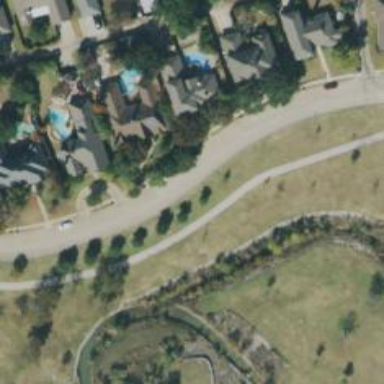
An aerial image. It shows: Residential road with sidewalk on the left.